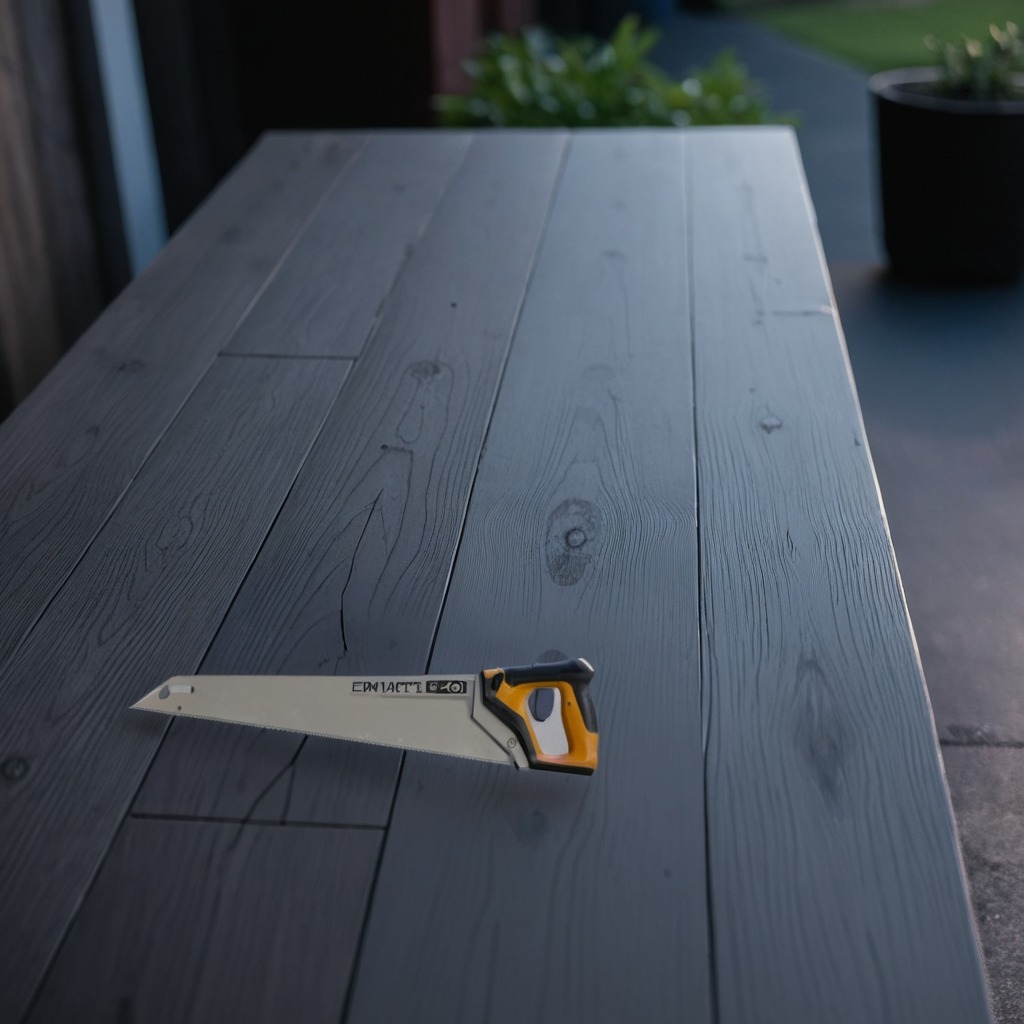
A metal saw is lying on the table.